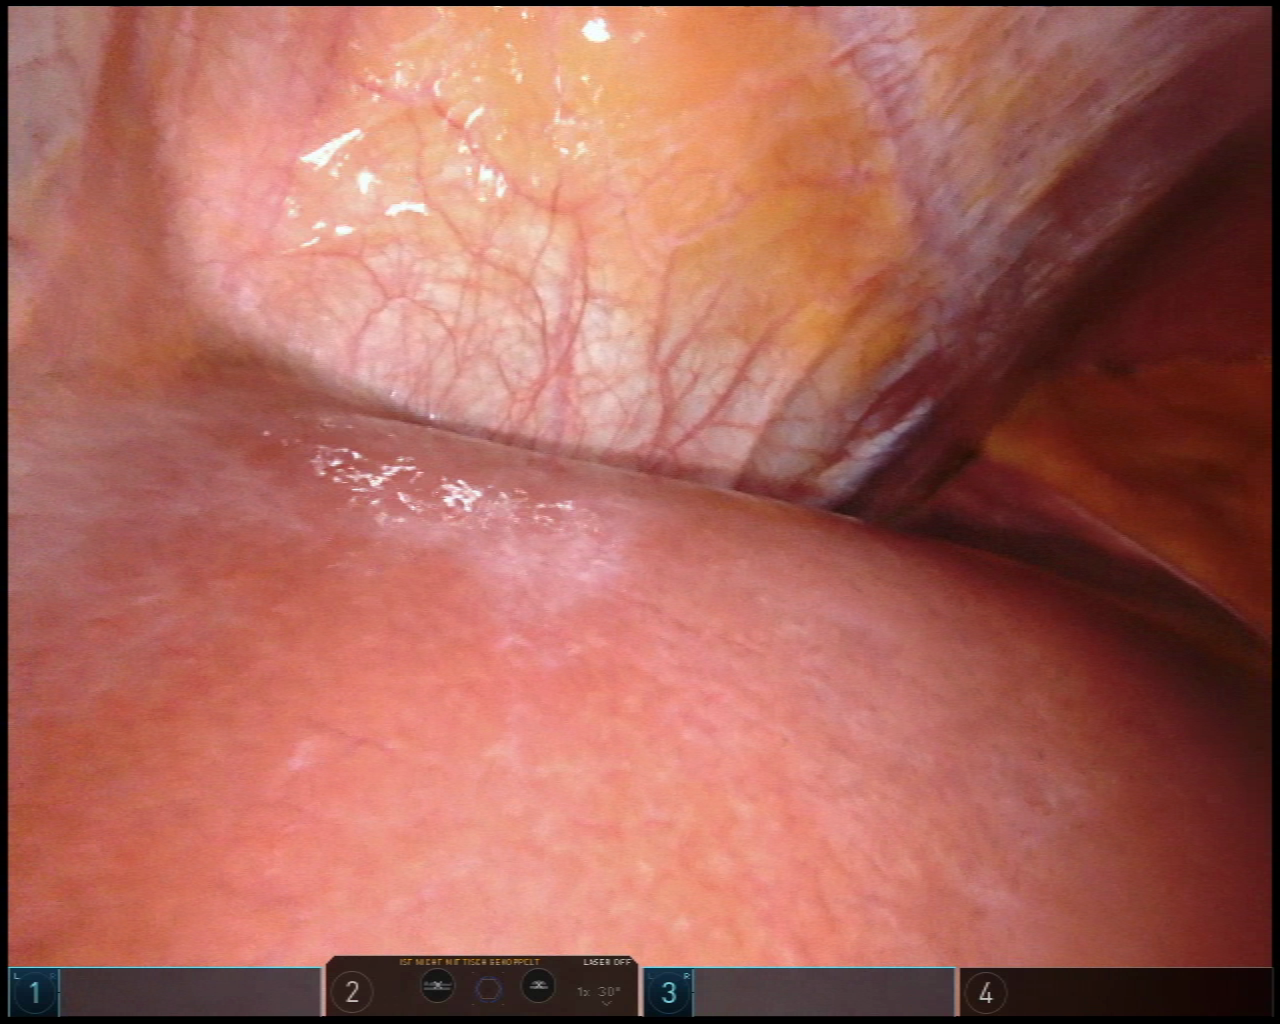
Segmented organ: liver
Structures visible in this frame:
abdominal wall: yes
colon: no
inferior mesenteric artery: no
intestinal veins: no
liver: yes
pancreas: no
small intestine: no
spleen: no
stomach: no
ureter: no
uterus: no
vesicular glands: no